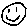
Label: smiley face